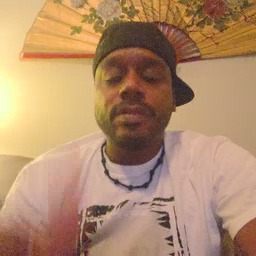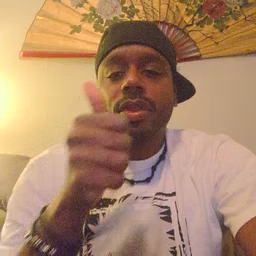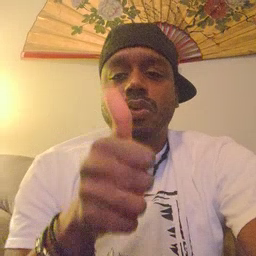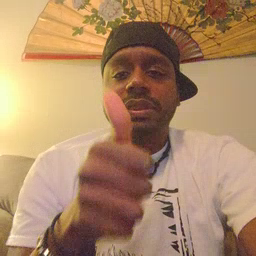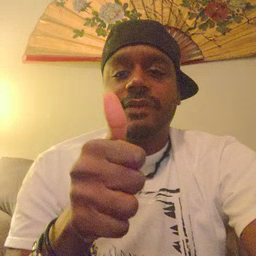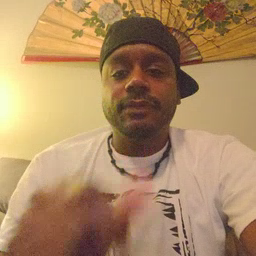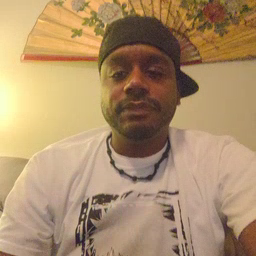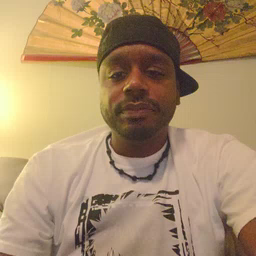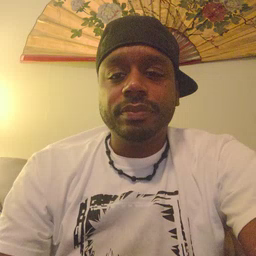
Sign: yourself